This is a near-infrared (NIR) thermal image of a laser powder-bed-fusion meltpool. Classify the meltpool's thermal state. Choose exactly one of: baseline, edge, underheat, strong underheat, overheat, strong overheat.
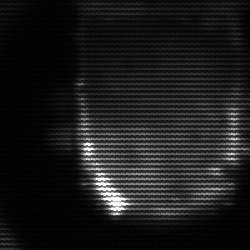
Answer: baseline